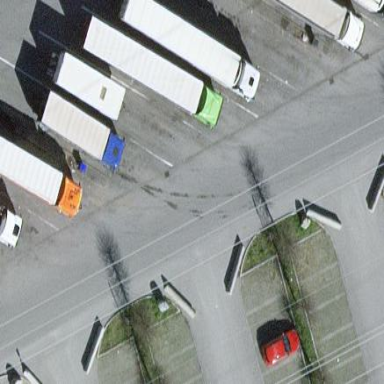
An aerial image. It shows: Asphalt surface parking area designed for heavy goods vehicles.